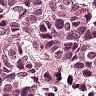
Metastatic tissue present: yes